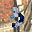
Label: 3